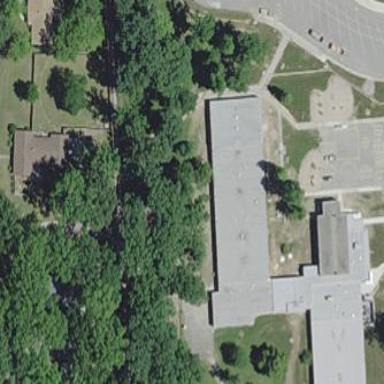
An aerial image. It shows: School building.